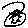
Label: sun